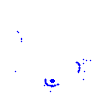
Particle: electron